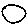
Label: circle